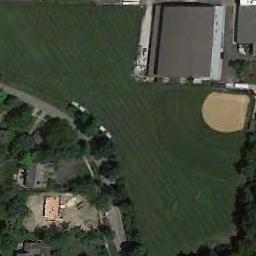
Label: baseball_diamond